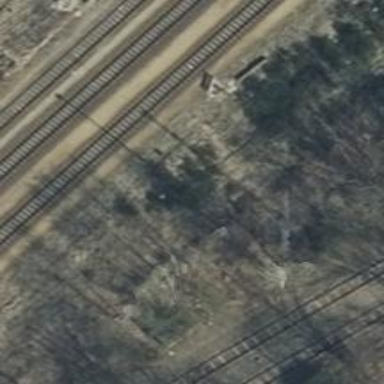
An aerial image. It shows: Abandoned railway yard is depicted.